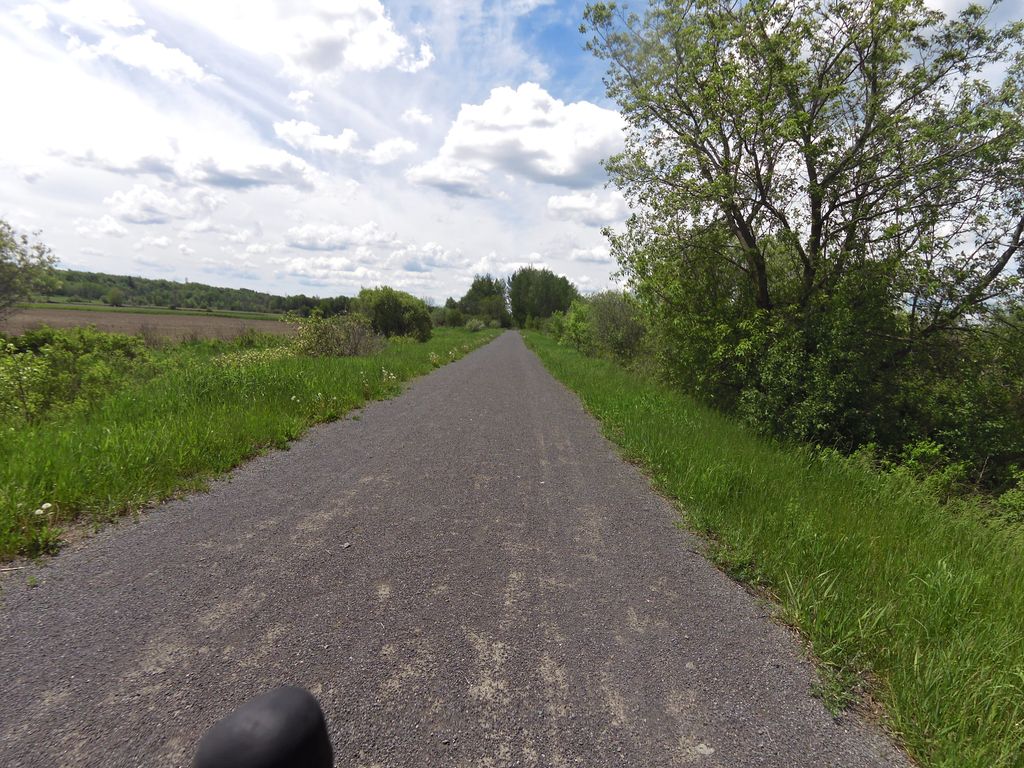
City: ottawa-gatineau